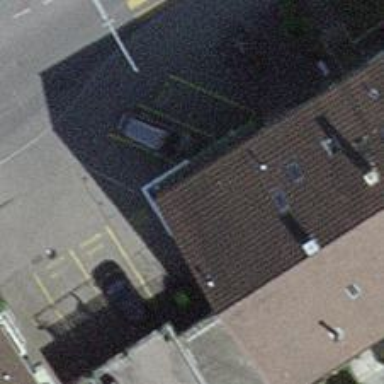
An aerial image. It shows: Pharmacy.